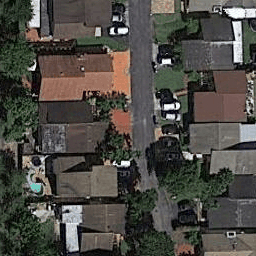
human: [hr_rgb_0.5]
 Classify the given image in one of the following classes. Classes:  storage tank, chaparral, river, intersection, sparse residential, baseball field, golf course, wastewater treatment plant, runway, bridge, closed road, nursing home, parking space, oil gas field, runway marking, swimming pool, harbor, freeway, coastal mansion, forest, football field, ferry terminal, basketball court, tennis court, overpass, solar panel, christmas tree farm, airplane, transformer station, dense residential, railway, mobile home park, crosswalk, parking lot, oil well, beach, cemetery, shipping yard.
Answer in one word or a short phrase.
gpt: dense residential